Question: How to increase the box width dynamically based on the text size of FilteredSelectMultiple in django admin.
Rightnow in my admin page i can't view complete text in the box.

Any help really appreciate it.
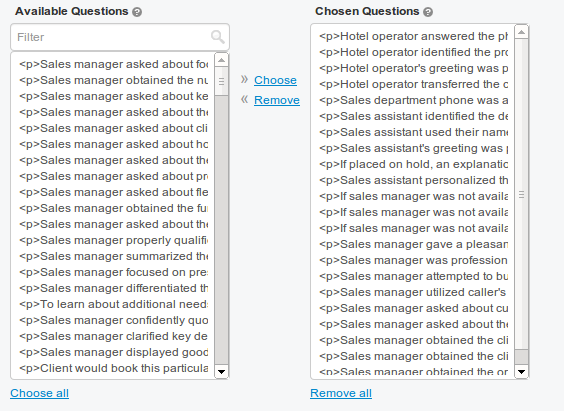
Answer: That's a css issue. You'll need to edit the corresponding css for it.
Use
'''
./manage.py collectstatic
'''
to collect the static files for this project's admin section(so you won't be editing the django's master copy of the files). It will place the static files in the directory that you have specified in settings.py:
'''
STATIC_ROOT = '/path/to/app/static/'
'''
you might also need to set the static URL too. Something like this:
'''
STATIC_URL = '/static/'
'''
Hint: If you're having problems finding the exact css, (if you're in chrome for example) right click on the element, select "Inspect element" and it will highlight the element and show the corresponding css. It will tell you the file name and line number. There is similar functionality for all major browsers (sometimes a plugin is necessary though)